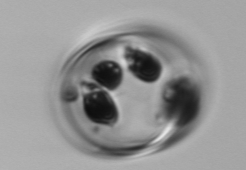
Label: Guinardia_flaccida